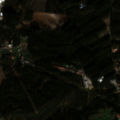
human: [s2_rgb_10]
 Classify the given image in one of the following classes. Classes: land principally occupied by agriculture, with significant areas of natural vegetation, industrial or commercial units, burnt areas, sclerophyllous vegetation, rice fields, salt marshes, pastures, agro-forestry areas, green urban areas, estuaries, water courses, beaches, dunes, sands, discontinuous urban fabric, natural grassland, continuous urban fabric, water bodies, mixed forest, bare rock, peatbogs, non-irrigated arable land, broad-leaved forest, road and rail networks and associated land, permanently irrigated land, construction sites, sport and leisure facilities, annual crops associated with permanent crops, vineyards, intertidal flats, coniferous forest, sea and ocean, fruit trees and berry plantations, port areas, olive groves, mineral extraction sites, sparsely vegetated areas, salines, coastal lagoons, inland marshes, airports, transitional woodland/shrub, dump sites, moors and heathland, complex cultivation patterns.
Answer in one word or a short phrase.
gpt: permanently irrigated land, vineyards, complex cultivation patterns, coniferous forest, mixed forest, transitional woodland/shrub